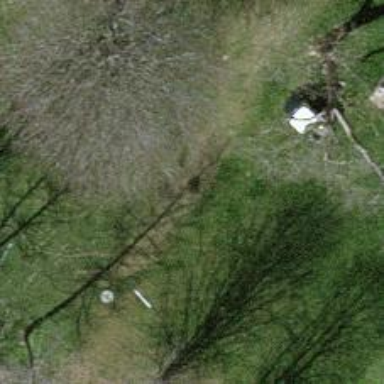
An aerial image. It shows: Grassy path.